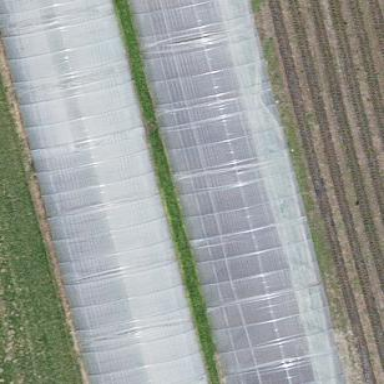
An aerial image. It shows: Greenhouse.